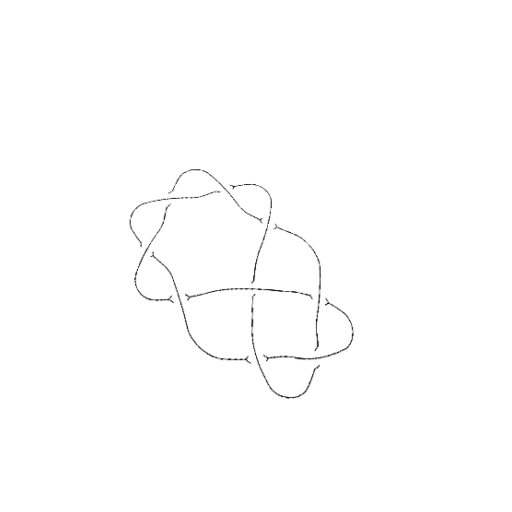
Crossing number: 9